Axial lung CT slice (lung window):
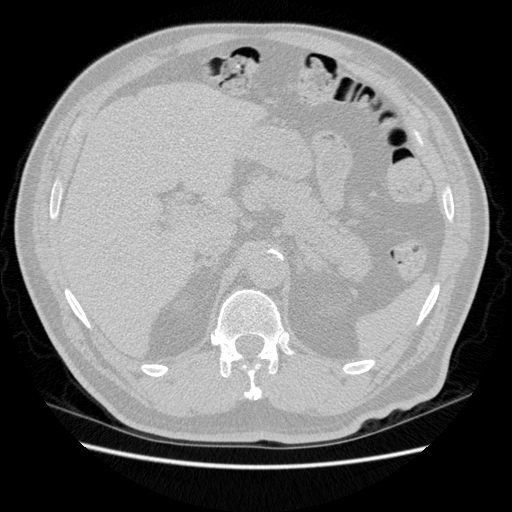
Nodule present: no